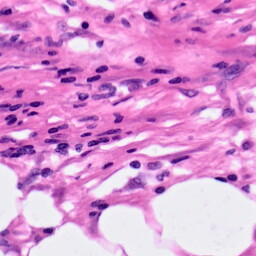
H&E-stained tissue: Pancreatic